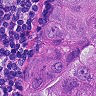
Metastatic tissue present: yes